Question: I'm trying to get a layout like this:

OK, I want the scroll to begin at the end of the first imageview and I want the scroll to finish at he start of the second imageview. I mean, I don't want imageviews to overlap the scroll. I don't know if I've explained well.
First I tried with LinearLayout but I can't align at the bottom the second ImageView. With RelativeLayout, ImageViews overlap the scroll, I can set margin-top to the scroll to solve the problem with the first ImageView, but I don't know how to solve the problem wit the second ImageView.
I also tried to use a RelativeLayout inside the LinearLayout like this:
> <LinearLayout ....>
<ImageView ...></ImageView>
<ScrollView...></ScrollView>
<RelativeLayout...>
<ImageView....></ImageView>
</RelativeLayout>
</LinearLayout>
The second ImageView doesn't appear. I guess scroll is overlapping it.
I Would appreciate any help. Thanx you.
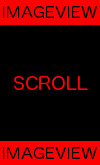
Answer: Use
'''
<RelativeLayout xmlns:android="http://schemas.android.com/apk/res/android"
android:layout_width="fill_parent"
android:layout_height="fill_parent" >
<ImageView
android:id="@+id/imageViewTop"
android:layout_width="match_parent"
android:layout_height="wrap_content"
android:layout_alignParentTop="true"
android:src="@drawable/ic_launcher" />
<ImageView
android:id="@+id/imageViewBottom"
android:layout_width="match_parent"
android:layout_height="wrap_content"
android:layout_alignParentBottom="true"
android:src="@drawable/ic_launcher" />
<ScrollView
android:id="@+id/scrollView1"
android:layout_width="match_parent"
android:layout_height="match_parent"
android:layout_above="@+id/imageViewBottom"
android:layout_below="@+id/imageViewTop"
android:background="#006600" >
<LinearLayout
android:layout_width="match_parent"
android:layout_height="match_parent"
android:orientation="vertical" >
</LinearLayout>
</ScrollView>
</RelativeLayout>
'''